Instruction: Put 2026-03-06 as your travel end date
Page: home
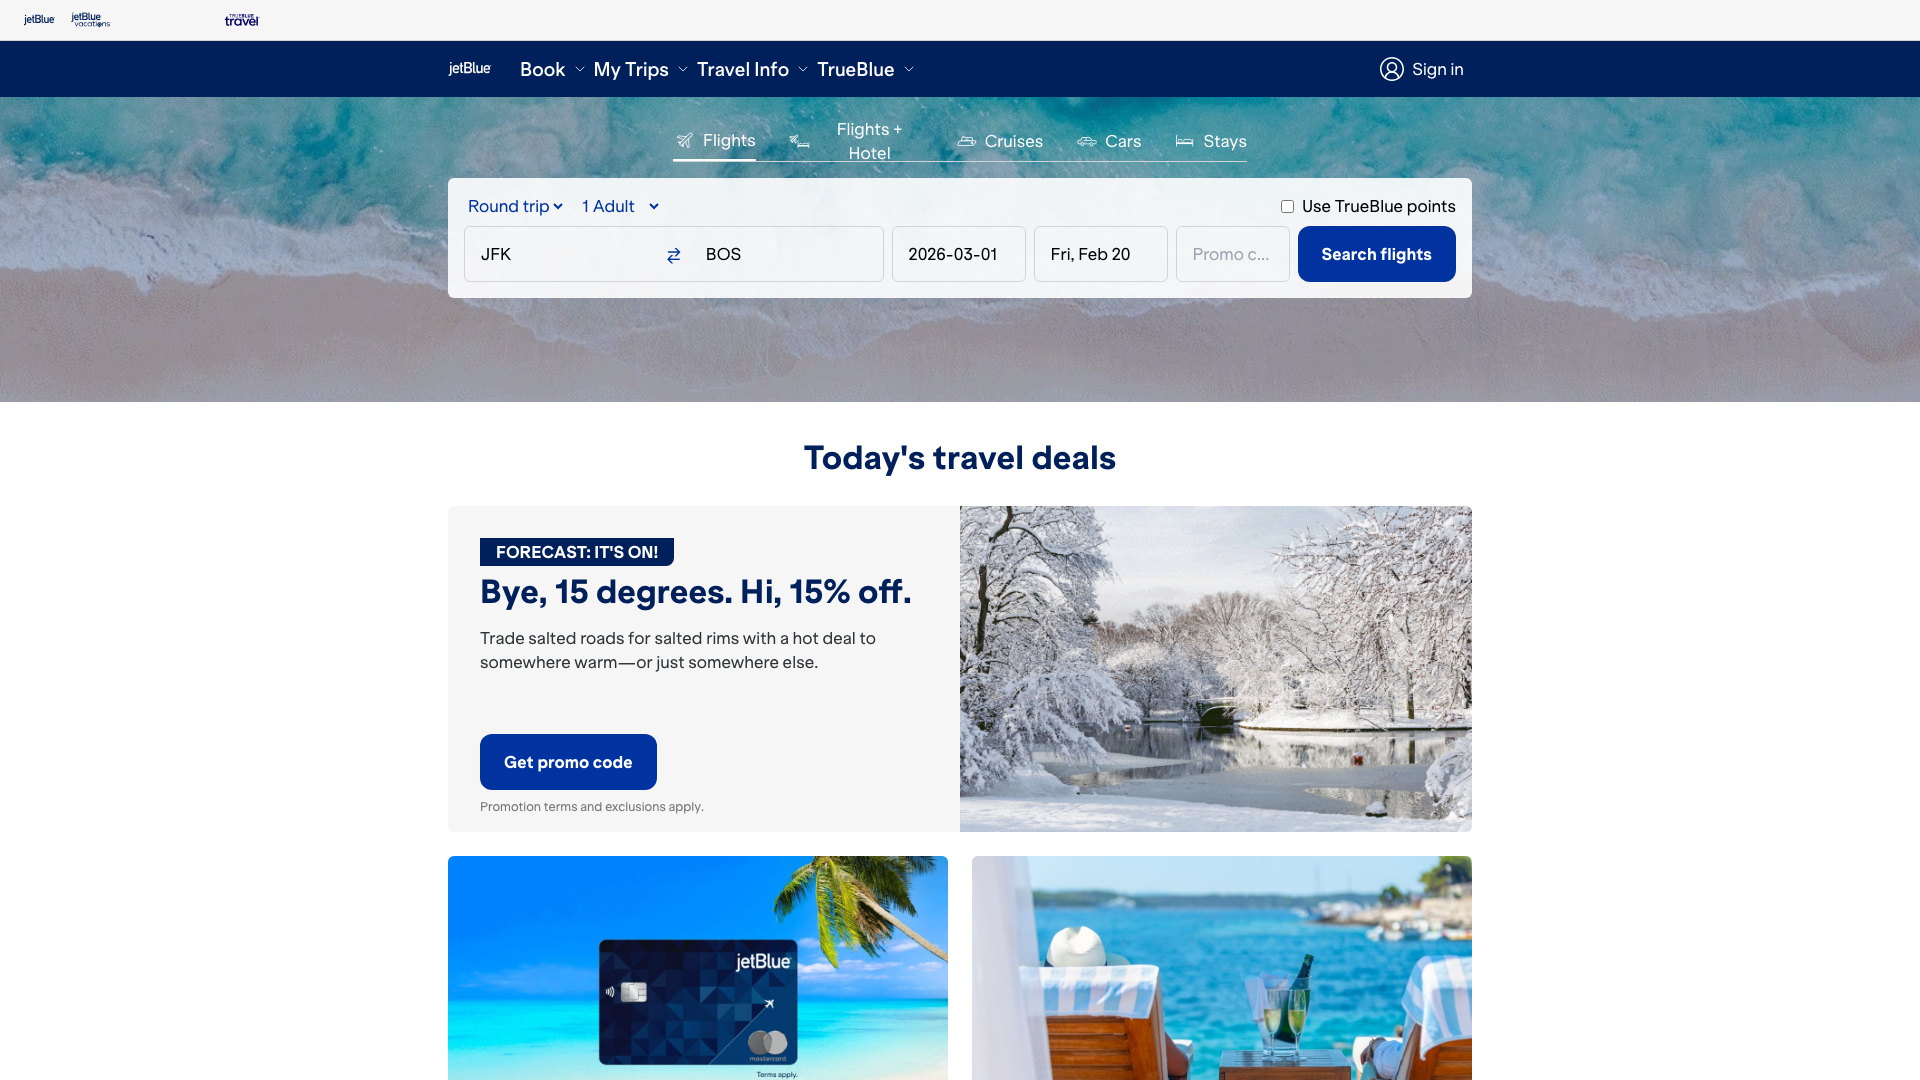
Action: type